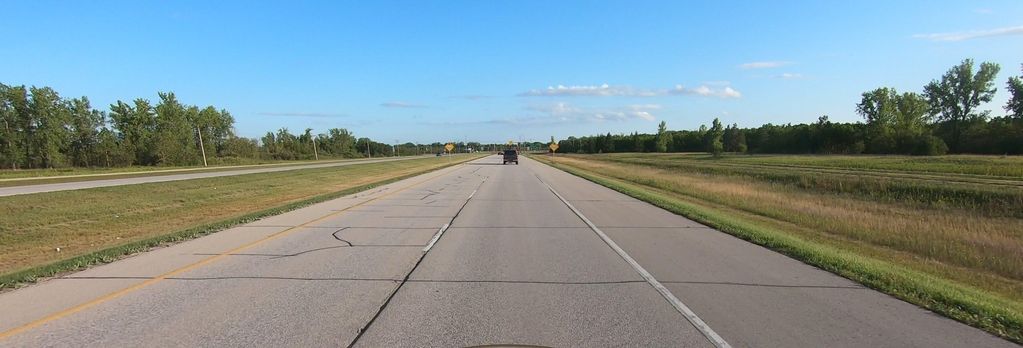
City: winnipeg